Interaction volume radius: 5 \u00c5
Interaction volume height: 15 \u00c5
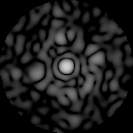
Disorder parameter: 0.8476